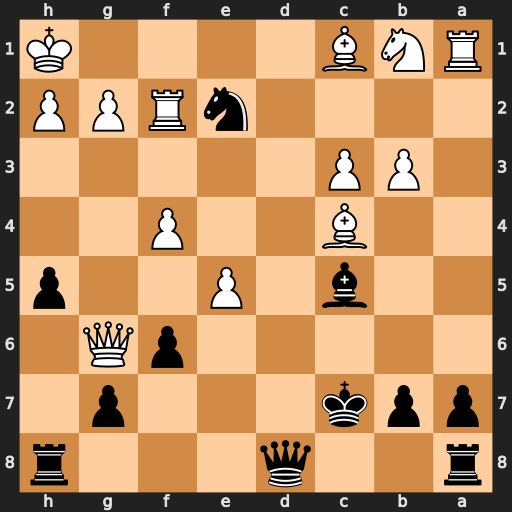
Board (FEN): r2q3r/ppk3p1/5pQ1/2b1P2p/2B2P2/1PP5/4nRPP/RNB4K
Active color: b
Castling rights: -
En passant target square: -
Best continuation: Qd1+ Rf1 Qxf1#